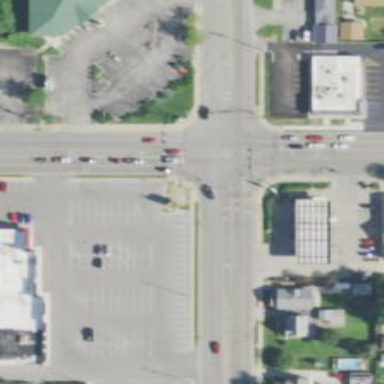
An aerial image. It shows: Crossing road.